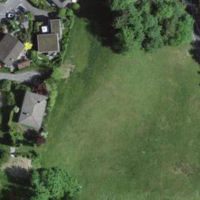
EUNIS habitat code: 55
Species observed at this site:
Lonicera acuminata